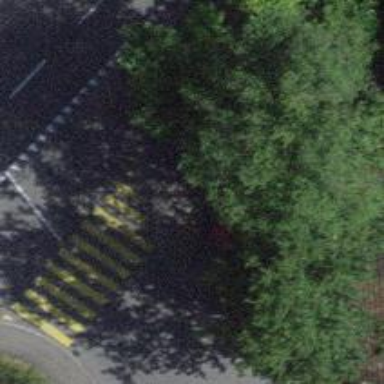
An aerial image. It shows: Kerb serving as barrier.